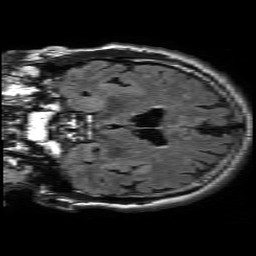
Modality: FLAIR
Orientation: coronal
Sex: male
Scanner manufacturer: philips
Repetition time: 11 s
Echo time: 0.125 s